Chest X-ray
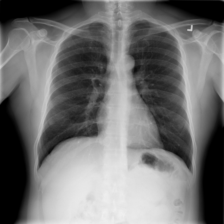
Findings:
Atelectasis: negative
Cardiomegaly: negative
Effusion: negative
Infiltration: negative
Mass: negative
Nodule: negative
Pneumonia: negative
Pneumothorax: negative
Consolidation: negative
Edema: negative
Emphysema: negative
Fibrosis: negative
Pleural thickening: negative
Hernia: negative